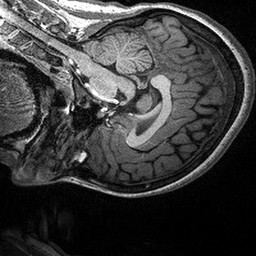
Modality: T1w
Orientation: sagittal
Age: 19
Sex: female
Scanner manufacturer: siemens
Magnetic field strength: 3 T
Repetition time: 2.3 s
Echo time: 0.00298 s